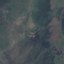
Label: HerbaceousVegetation